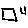
Label: square